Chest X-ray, AP view. Patient: 46 years old, sex M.
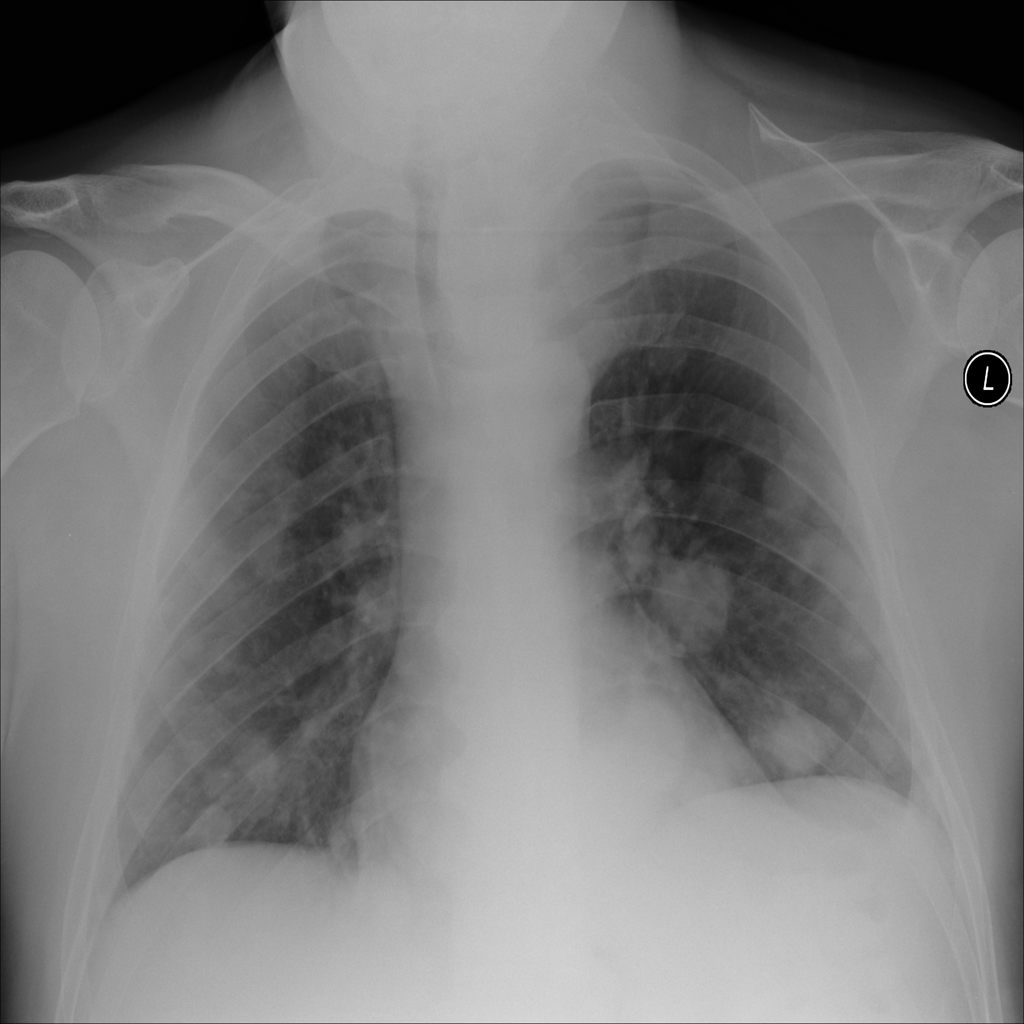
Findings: Mass